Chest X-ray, PA view. Patient: 50 years old, sex M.
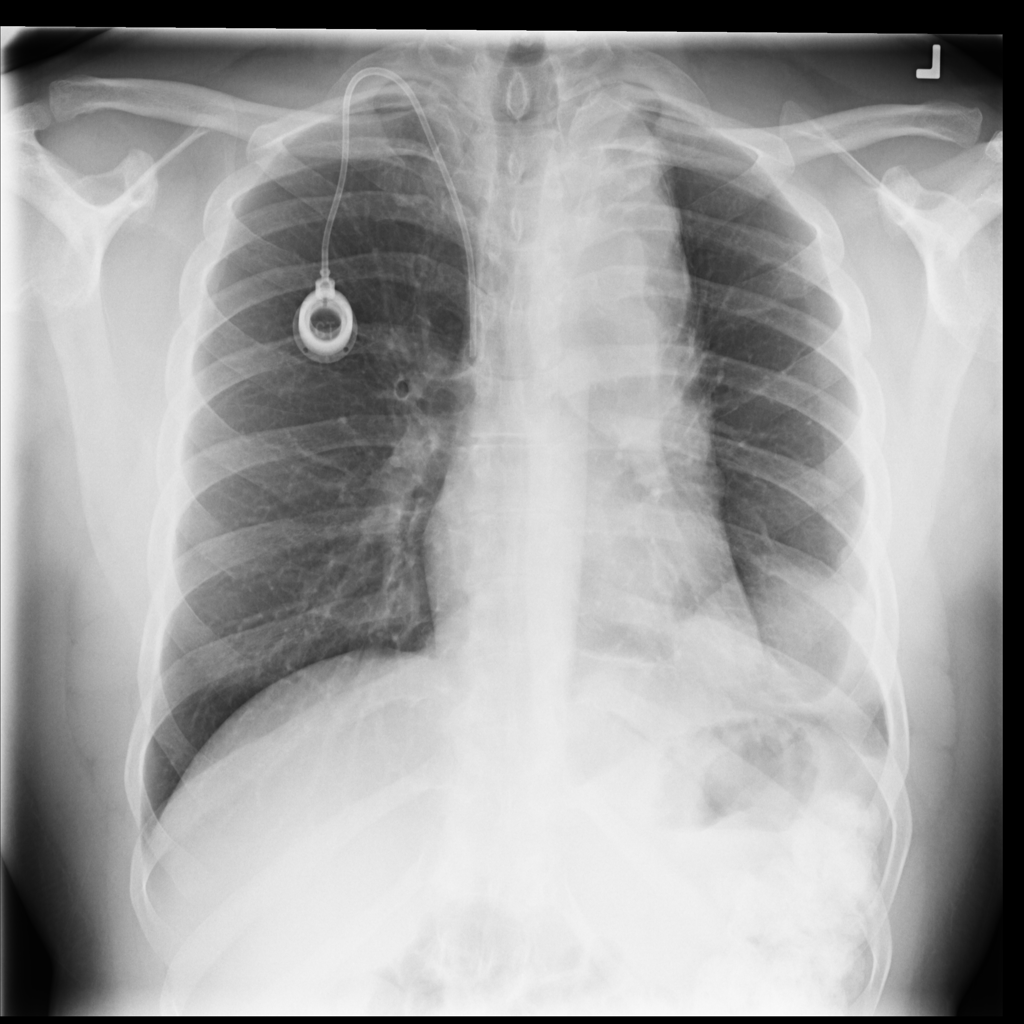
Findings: Mass